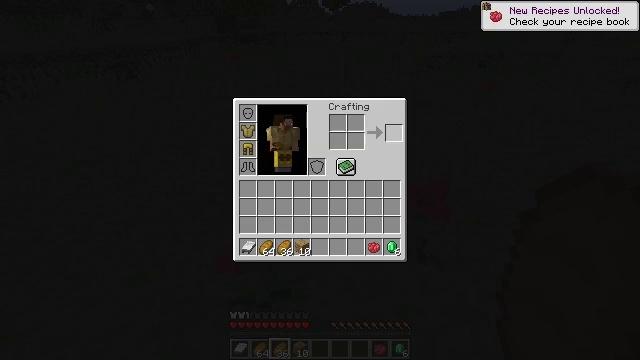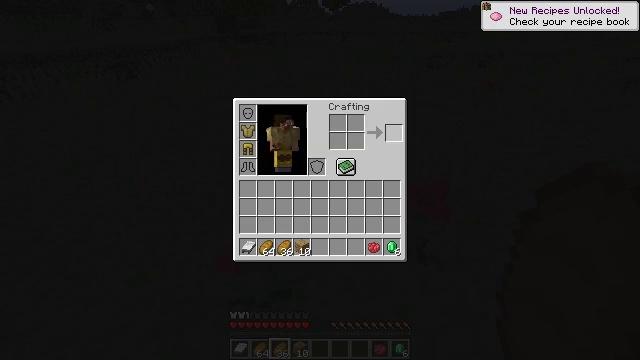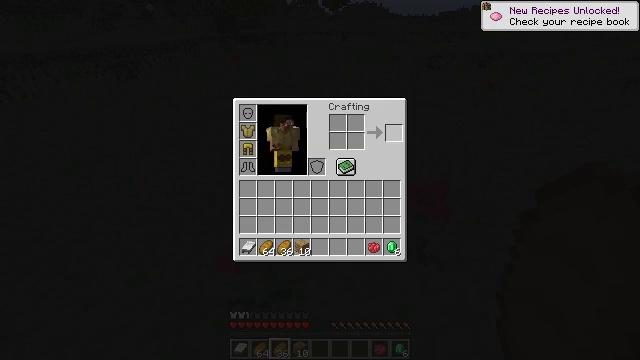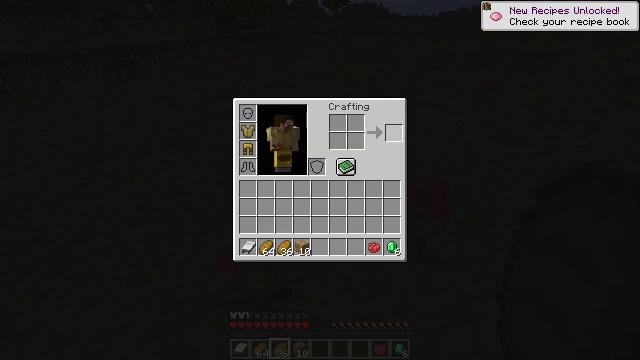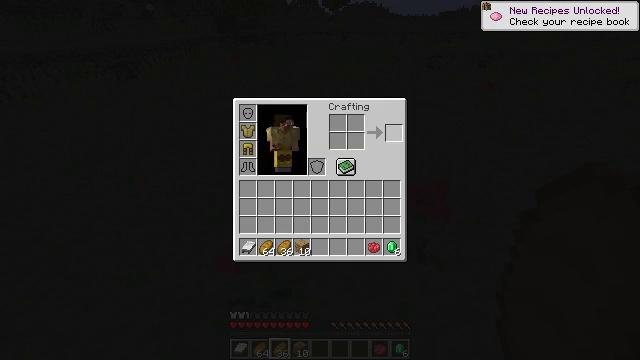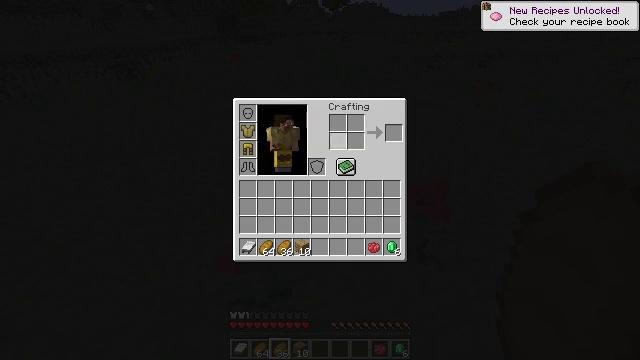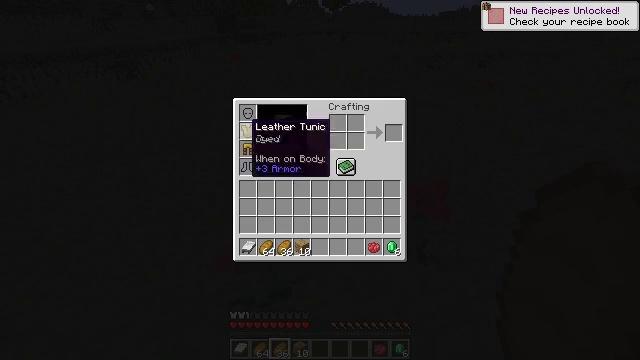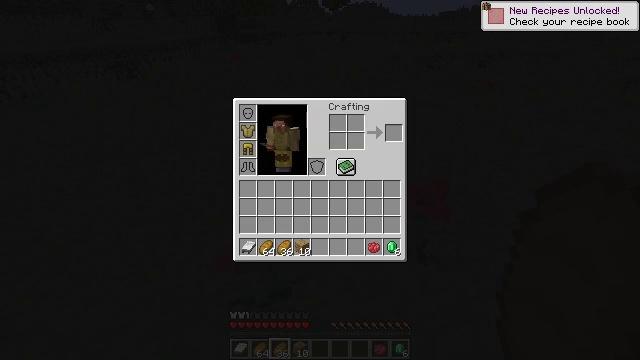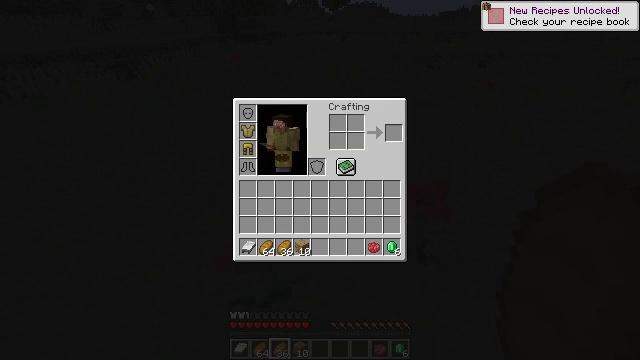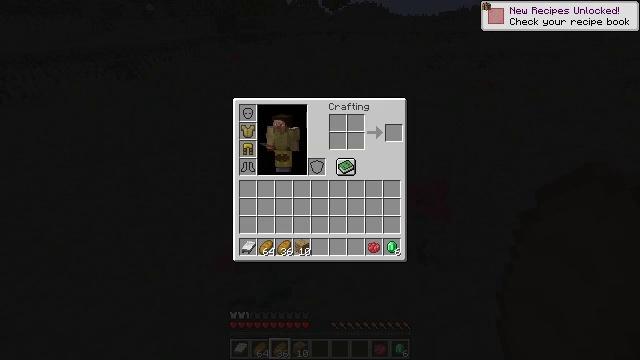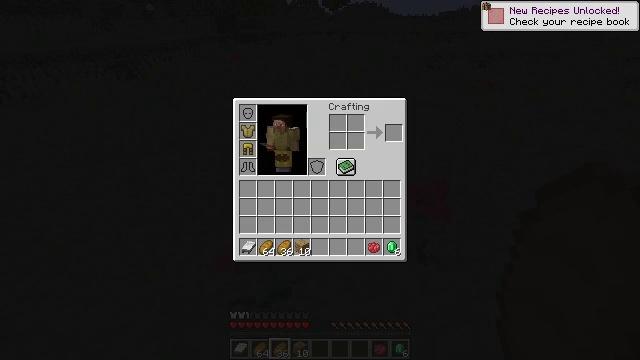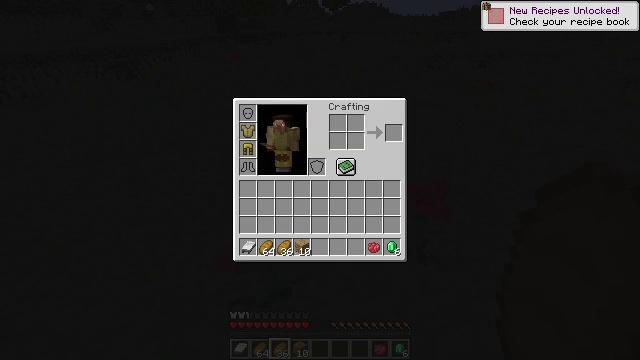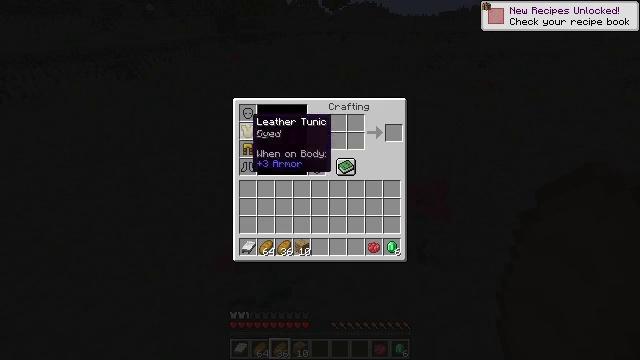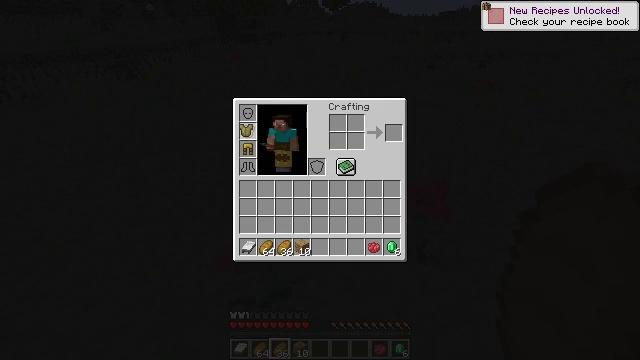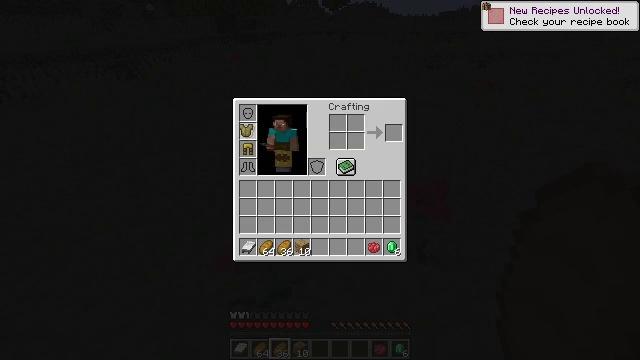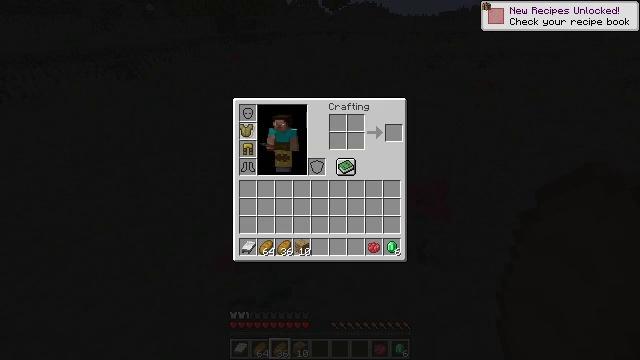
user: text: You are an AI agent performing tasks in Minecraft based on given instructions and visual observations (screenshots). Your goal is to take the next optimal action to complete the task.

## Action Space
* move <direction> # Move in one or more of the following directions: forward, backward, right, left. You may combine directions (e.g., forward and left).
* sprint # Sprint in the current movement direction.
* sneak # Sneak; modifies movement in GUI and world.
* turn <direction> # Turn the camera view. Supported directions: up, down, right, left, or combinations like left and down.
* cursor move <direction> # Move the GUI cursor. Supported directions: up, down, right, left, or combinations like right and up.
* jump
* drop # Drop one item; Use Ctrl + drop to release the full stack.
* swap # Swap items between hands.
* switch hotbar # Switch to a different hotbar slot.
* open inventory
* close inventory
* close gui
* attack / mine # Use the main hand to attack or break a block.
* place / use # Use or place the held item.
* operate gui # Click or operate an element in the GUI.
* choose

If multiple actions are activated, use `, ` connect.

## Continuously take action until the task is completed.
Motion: motion action
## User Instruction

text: Use the crafting grid to make a leather chestplate.
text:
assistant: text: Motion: sneak, open gui
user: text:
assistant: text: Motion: sneak, operate gui
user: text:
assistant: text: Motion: sneak, operate gui
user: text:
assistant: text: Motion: sneak, operate gui
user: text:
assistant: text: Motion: sneak, cursor move left
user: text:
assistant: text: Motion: sneak, cursor move left
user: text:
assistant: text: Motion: cursor move left
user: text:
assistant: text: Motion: no_op
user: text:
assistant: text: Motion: no_op
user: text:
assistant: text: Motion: no_op
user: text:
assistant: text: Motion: no_op
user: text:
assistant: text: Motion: no_op
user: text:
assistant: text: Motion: operate gui
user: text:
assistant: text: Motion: operate gui
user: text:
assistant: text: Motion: operate gui
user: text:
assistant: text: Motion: no_op
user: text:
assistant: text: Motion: cursor move right
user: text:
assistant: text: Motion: cursor move right
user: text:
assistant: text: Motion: cursor move right
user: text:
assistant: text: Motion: no_op
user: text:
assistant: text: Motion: no_op
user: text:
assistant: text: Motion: operate gui
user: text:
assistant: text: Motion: operate gui
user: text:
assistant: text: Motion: operate gui
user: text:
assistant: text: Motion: no_op
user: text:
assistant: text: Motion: no_op
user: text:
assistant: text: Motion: no_op
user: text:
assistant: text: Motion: no_op
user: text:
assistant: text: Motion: no_op
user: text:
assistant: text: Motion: no_op